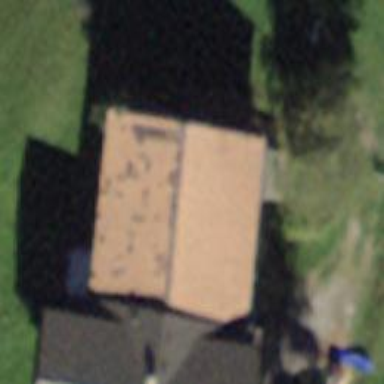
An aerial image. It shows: Rural barn.